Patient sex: F
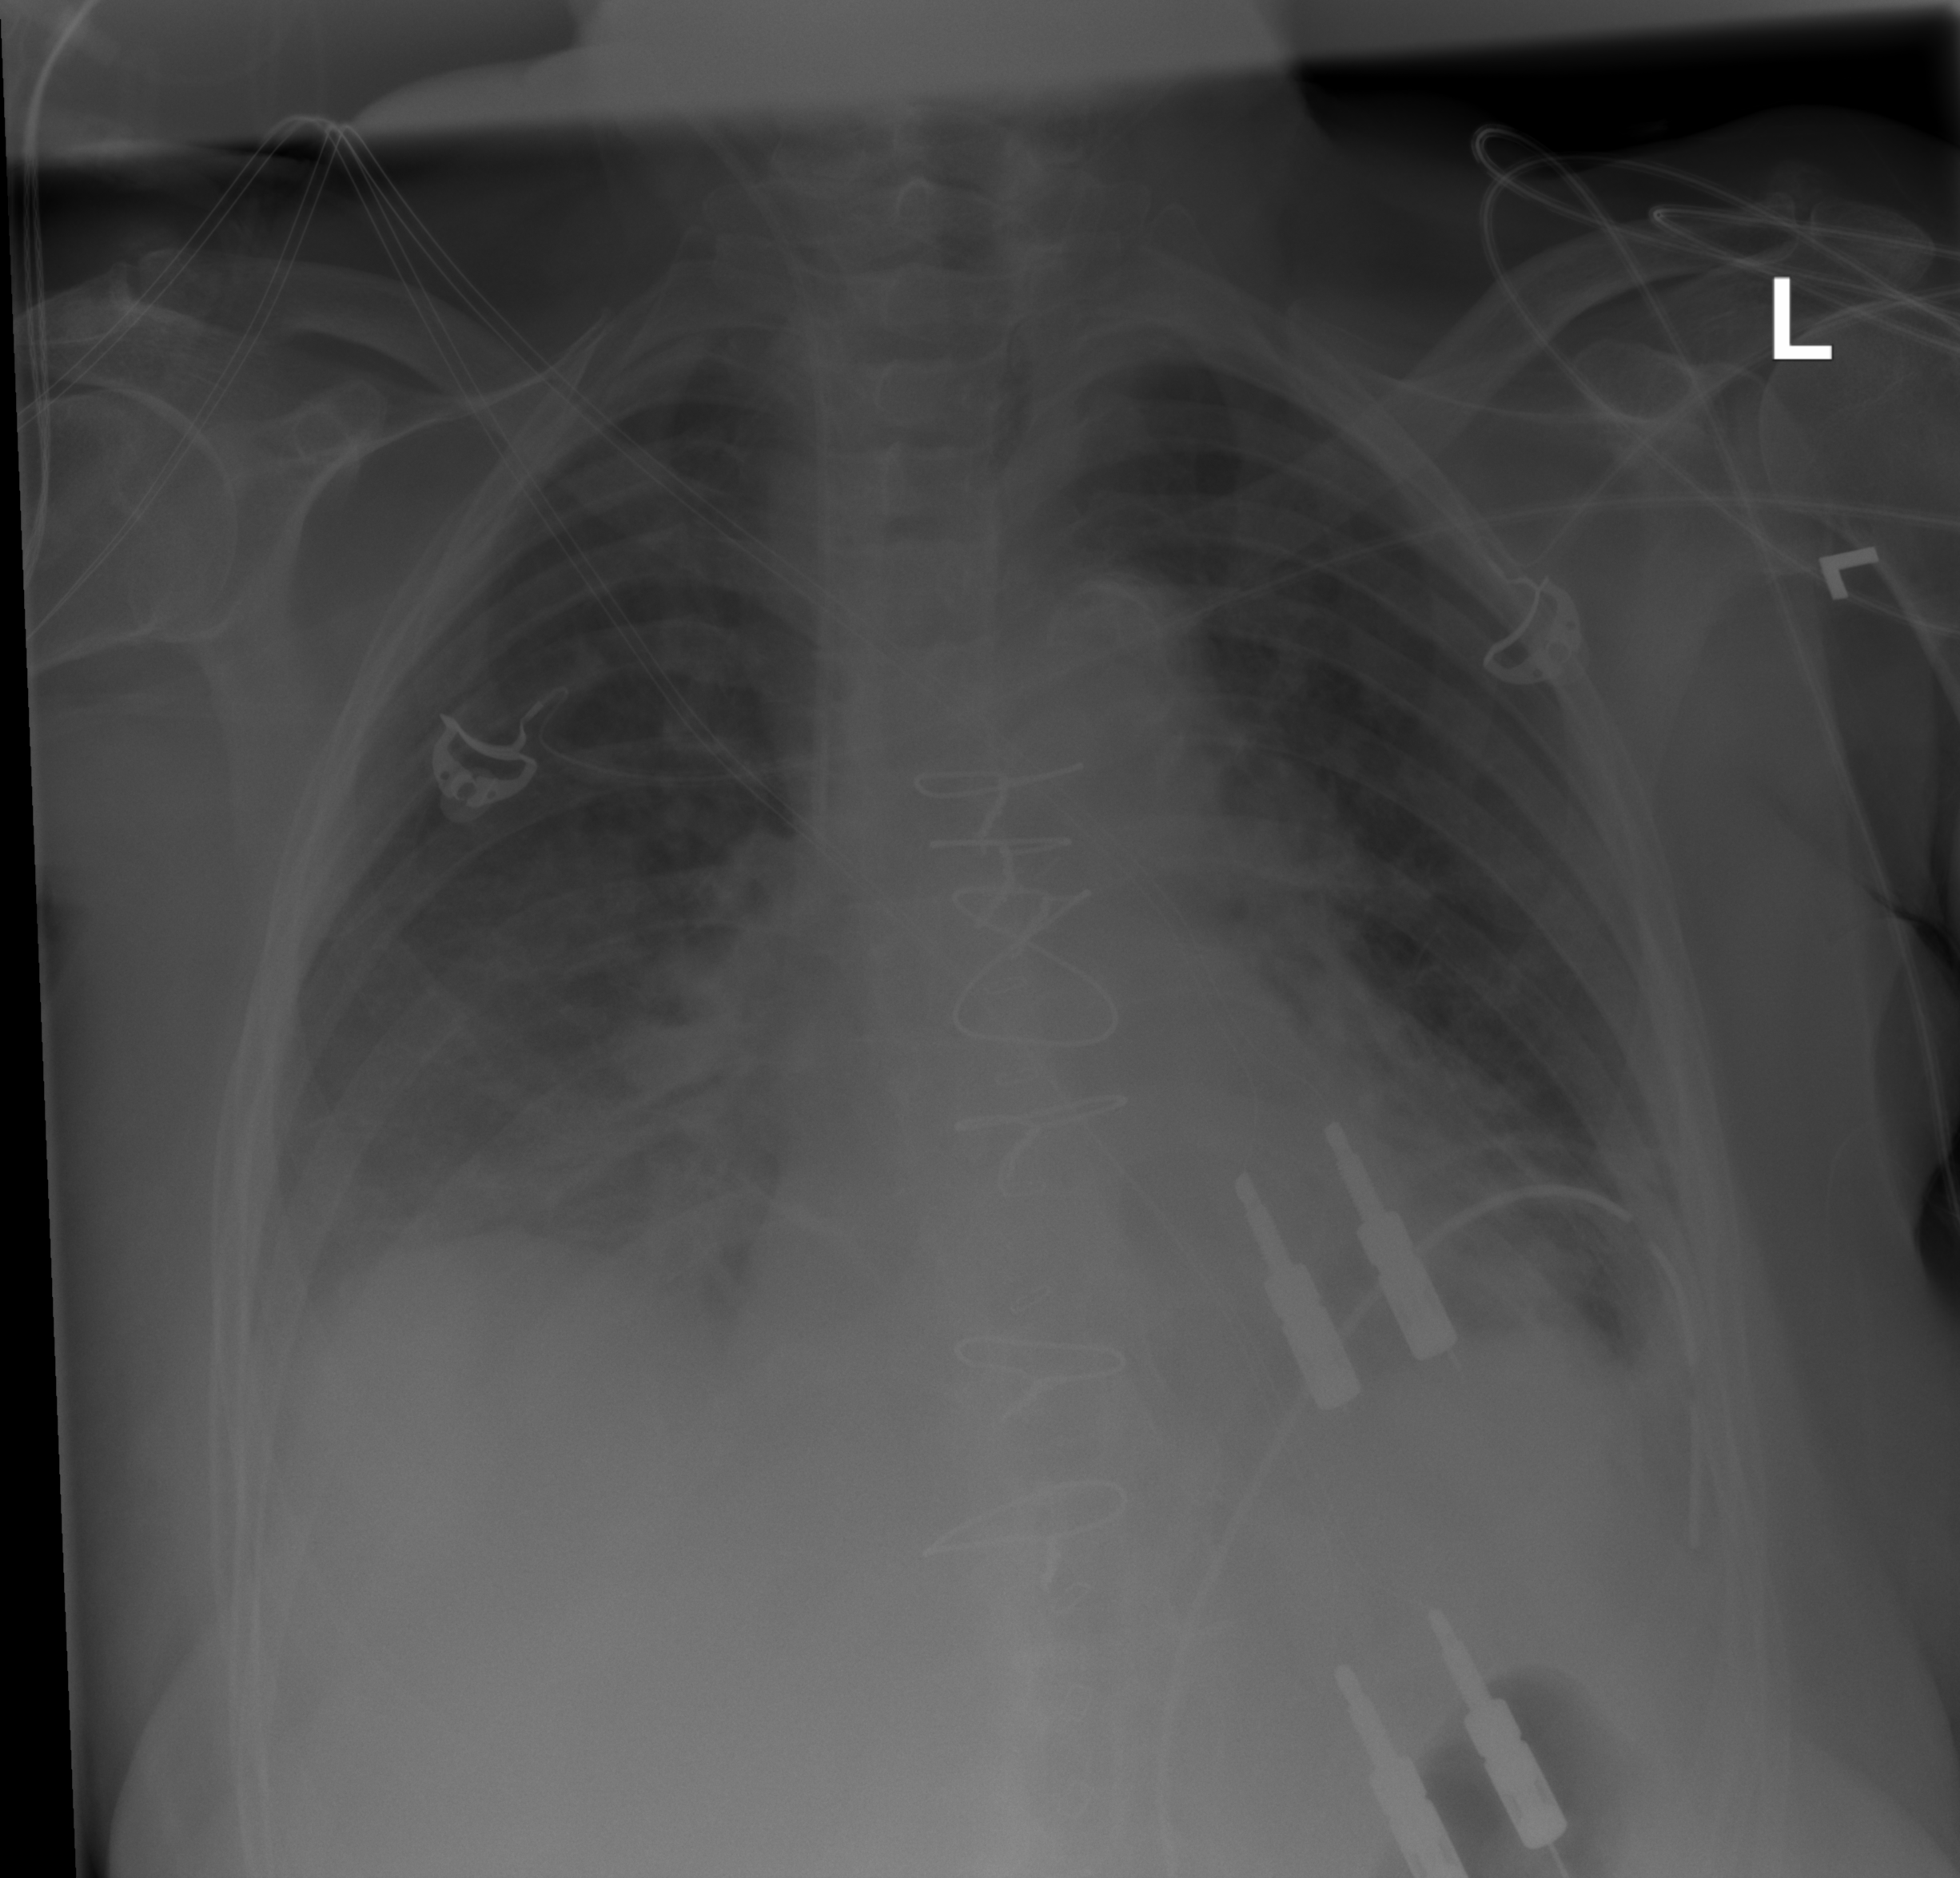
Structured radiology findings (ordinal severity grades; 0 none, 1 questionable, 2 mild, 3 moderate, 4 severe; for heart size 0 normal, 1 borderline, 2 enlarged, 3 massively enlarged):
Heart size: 0
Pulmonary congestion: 2
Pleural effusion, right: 2
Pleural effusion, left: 0
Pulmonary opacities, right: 0
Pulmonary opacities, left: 0
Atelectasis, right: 2
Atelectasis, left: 2